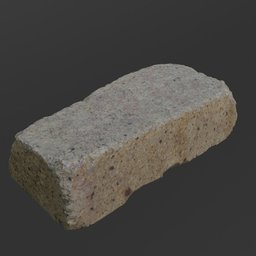
Label: architecture